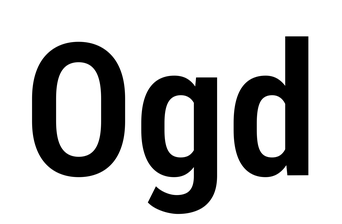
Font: Roboto_Condensed_SemiBold